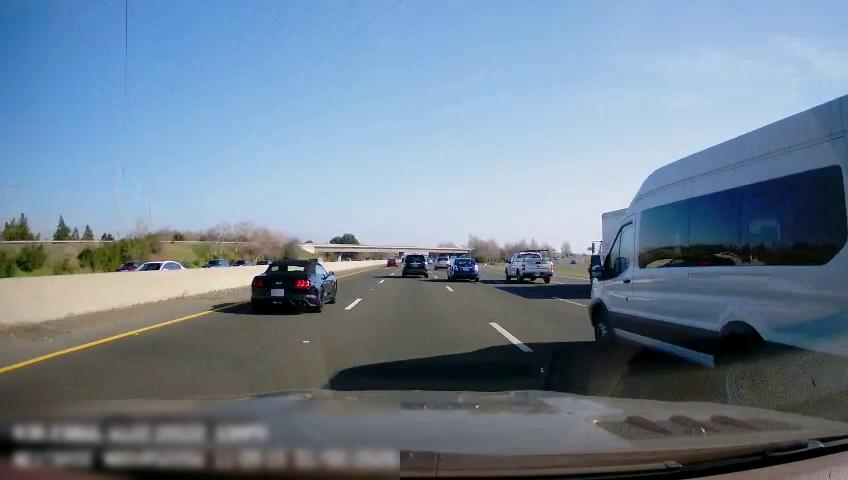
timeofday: Day
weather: Sunny
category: Drivable Space
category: Drivable Space
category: Vehicles | Truck
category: Vehicles | Truck
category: Vehicles | SUV
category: Vehicles | Car
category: Vehicles | Van
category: Vehicles | SUV
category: Vehicles | Car
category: Vehicles | Car
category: Vehicles | Car
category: Vehicles | Car
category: Vehicles | Car
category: Vehicles | Car
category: Vehicles | Car
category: Lanes | Alternate Lane
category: Lanes | Current Lane
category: Lanes | Current Lane
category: Lanes | Alternate Lane
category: Lanes | Alternate Lane
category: Lanes | Alternate Lane